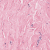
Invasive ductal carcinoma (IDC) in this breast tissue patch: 0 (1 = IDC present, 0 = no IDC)